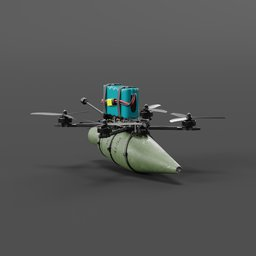
Label: mechanical